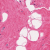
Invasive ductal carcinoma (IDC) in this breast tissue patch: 0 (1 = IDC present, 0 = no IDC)